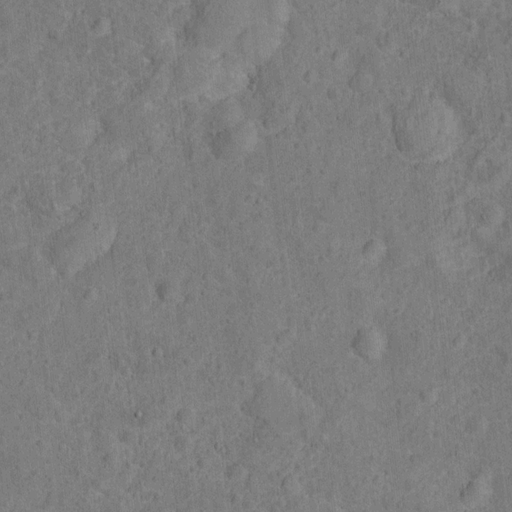
Classes present: Background